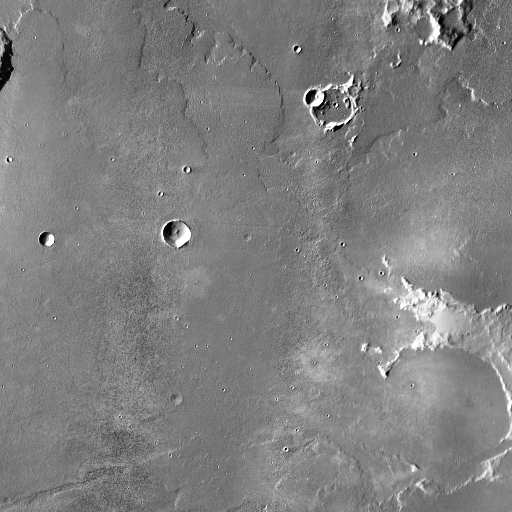
Crater classes present: Background, Other, Buried